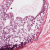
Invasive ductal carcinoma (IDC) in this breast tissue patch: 0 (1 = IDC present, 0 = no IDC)